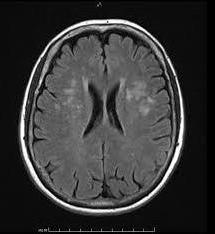
Label: notumor